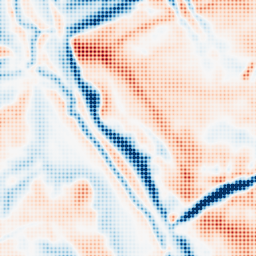
Category: multiscale
Decomposition family: dog
Decomposition parameters: sigma_low: 2
sigma_high: 10
Upsampling method: sinc_blackman
Upsampling parameters: scale: 8
kernel_size: 8
Upsampling scale: 8